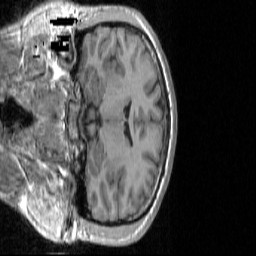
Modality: T1w
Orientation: coronal